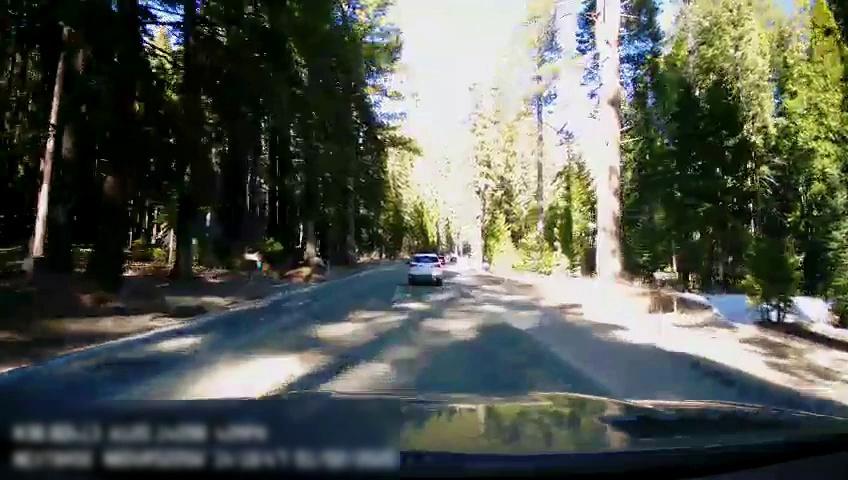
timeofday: Day
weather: Sunny
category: Drivable Space
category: Vehicles | SUV
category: Lanes | Opposite Lane
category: Lanes | Current Lane